Question: I've install windows 8 consumer preview and Visual studio 11 developer preview.
After I'm creating a new windows project and attempting to build VS says that it needs .net framework 4.5 while .net framework 4.5 is already installed!

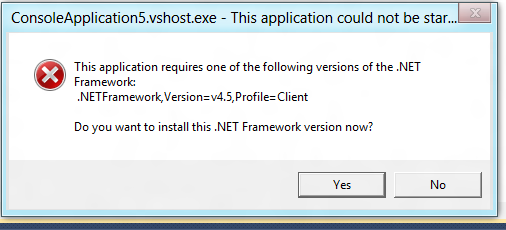
Answer: Using Visual Studio 11 Developer Preview means this error message is expected.
You are required to switch to Visual Studio 11 Beta,
<URL>